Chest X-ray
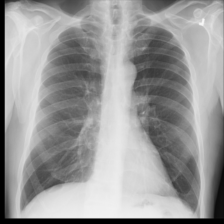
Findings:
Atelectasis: negative
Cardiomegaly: negative
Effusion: negative
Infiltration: positive
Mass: negative
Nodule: negative
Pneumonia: negative
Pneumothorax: negative
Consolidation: negative
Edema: negative
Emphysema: negative
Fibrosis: negative
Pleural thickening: negative
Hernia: negative